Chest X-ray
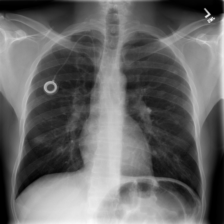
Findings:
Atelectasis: negative
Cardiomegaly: negative
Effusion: negative
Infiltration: negative
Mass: negative
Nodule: negative
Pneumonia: negative
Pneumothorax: negative
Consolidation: negative
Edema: negative
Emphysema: negative
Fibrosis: negative
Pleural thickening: negative
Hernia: negative